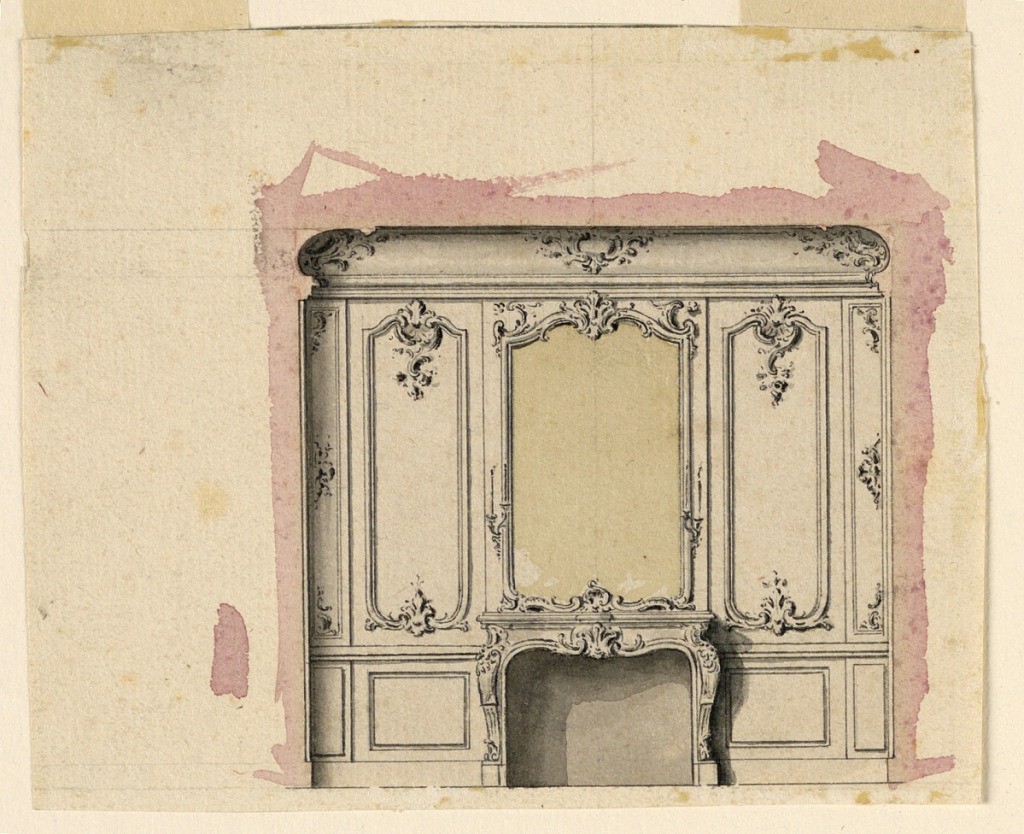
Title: Design for a fireplace
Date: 1760
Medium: Pen and Chinese ink, brush and washes of purple and light brownish watercolors
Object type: Drawing
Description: A mirror with candle brackets forms the overmantel.